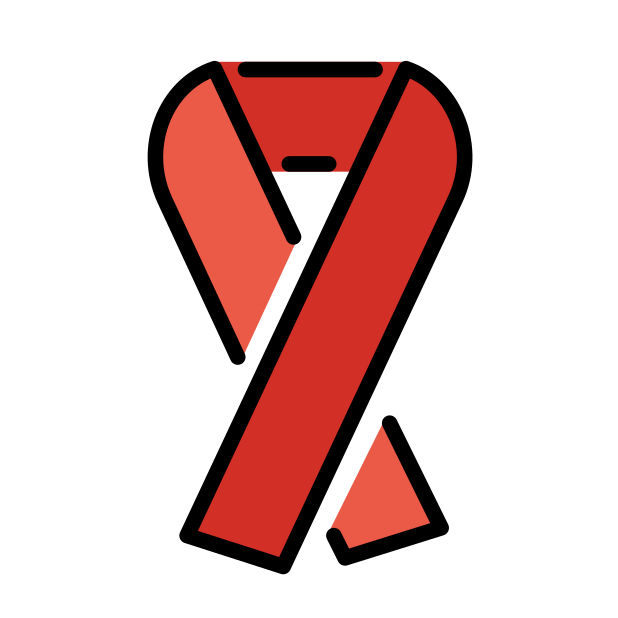
Emoji: 🎗
Name: reminder ribbon
Unicode: 0x1f397